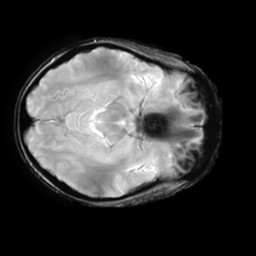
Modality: T2starw
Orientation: axial
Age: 46
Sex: female
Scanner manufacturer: ge
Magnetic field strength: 3 T
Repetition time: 0.65 s
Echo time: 0.02 s